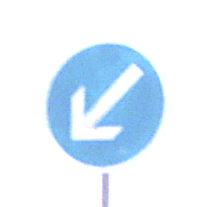
Verkehrszeichen: VorgeschriebeneVorbeifahrtLinks
Umgebung: Outdoor, Beach
Tageszeit: SunriseSunset
Wetter: Overcast
Licht: Natural
Jahreszeit: NotSpecified
Kontrast: LowContrast